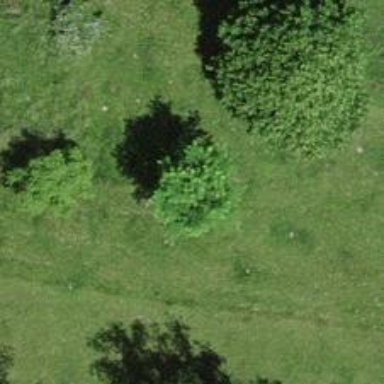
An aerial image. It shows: Deciduous broadleaved tree.